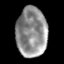
Tissue: skin
Cell type: Epithelial cells
Senescence score: 0.7564
Nuclear area (px): 1499
Mean DAPI intensity: 143.938